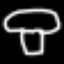
Label: mushroom